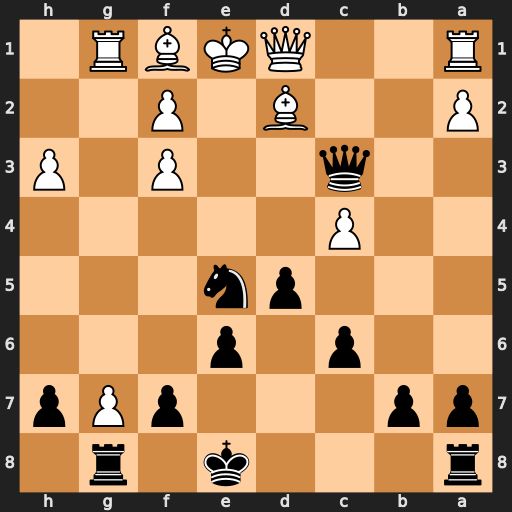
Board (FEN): r3k1r1/pp3pPp/2p1p3/3pn3/2P5/2q2P1P/P2B1P2/R2QKBR1
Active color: b
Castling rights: Qq
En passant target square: -
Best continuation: Nxf3+ Qxf3 Qxf3